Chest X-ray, PA view. Patient: 17 years old, sex M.
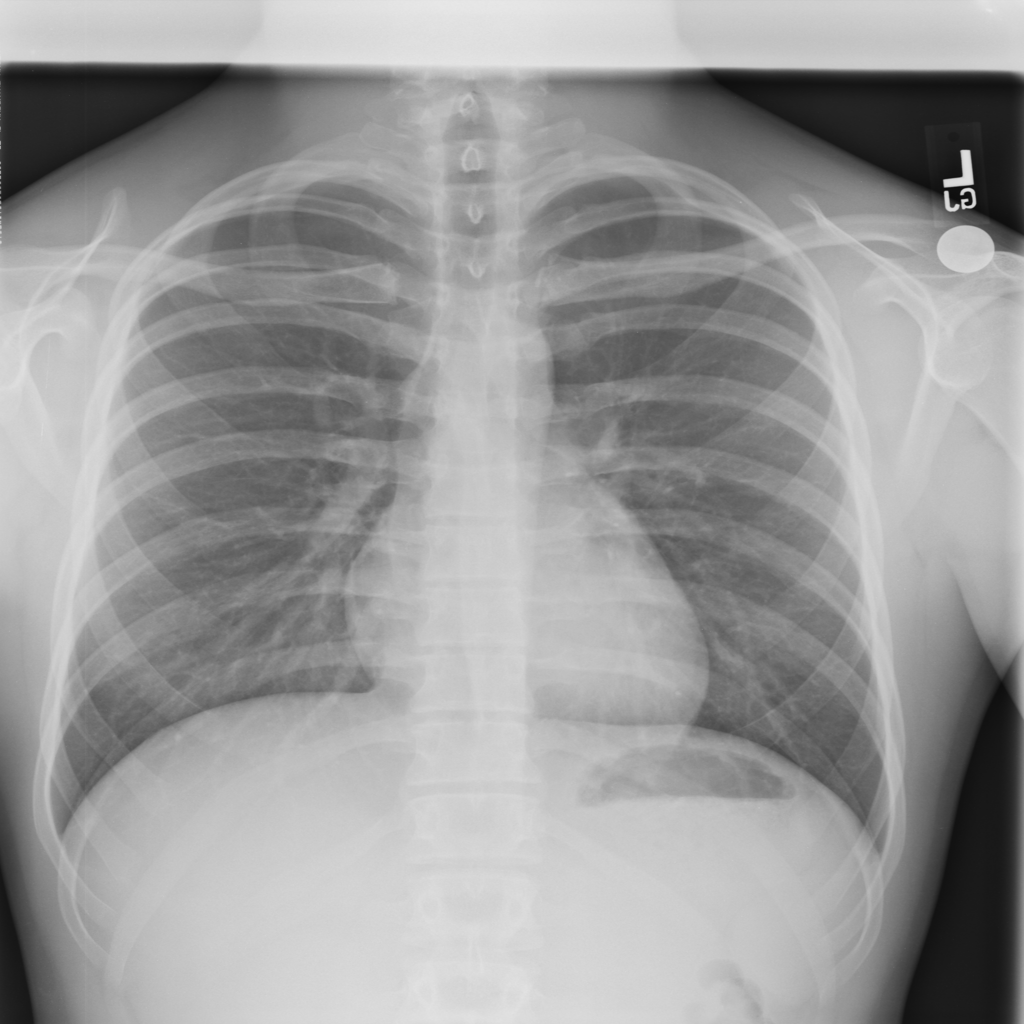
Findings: No Finding